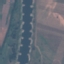
Land use / land cover class: River